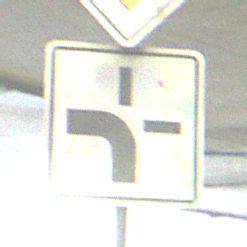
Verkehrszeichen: VerlaufVorfahrtsstrasse1
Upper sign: Vorfahrtsstrasse
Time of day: NotSpecified
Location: Indoor (Special)
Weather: NotSpecified
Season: NotSpecified
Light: Artificial